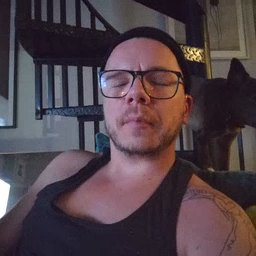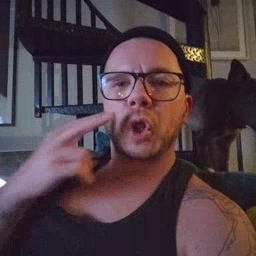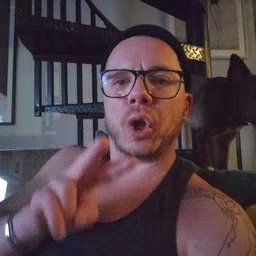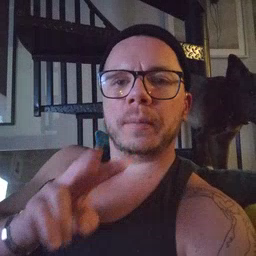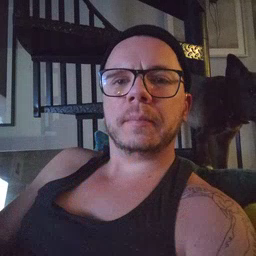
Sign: look